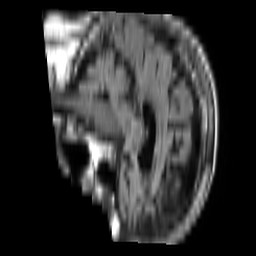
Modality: FLAIR
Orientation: sagittal
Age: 86
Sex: female
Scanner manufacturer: philips
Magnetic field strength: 1.5 T
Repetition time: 11 s
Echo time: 0.14 s